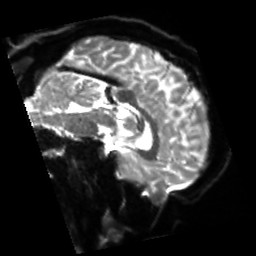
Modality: sbref
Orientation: sagittal
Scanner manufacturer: siemens
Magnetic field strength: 3 T
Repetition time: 4 s
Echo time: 0.0594 s